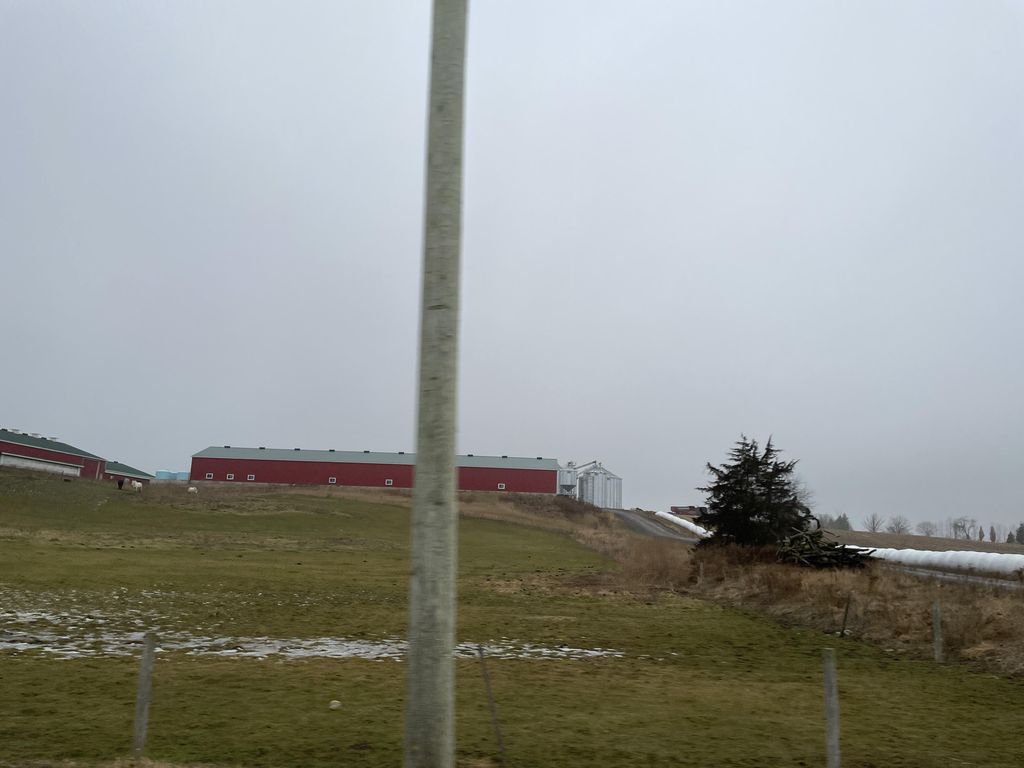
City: kitchener-waterloo